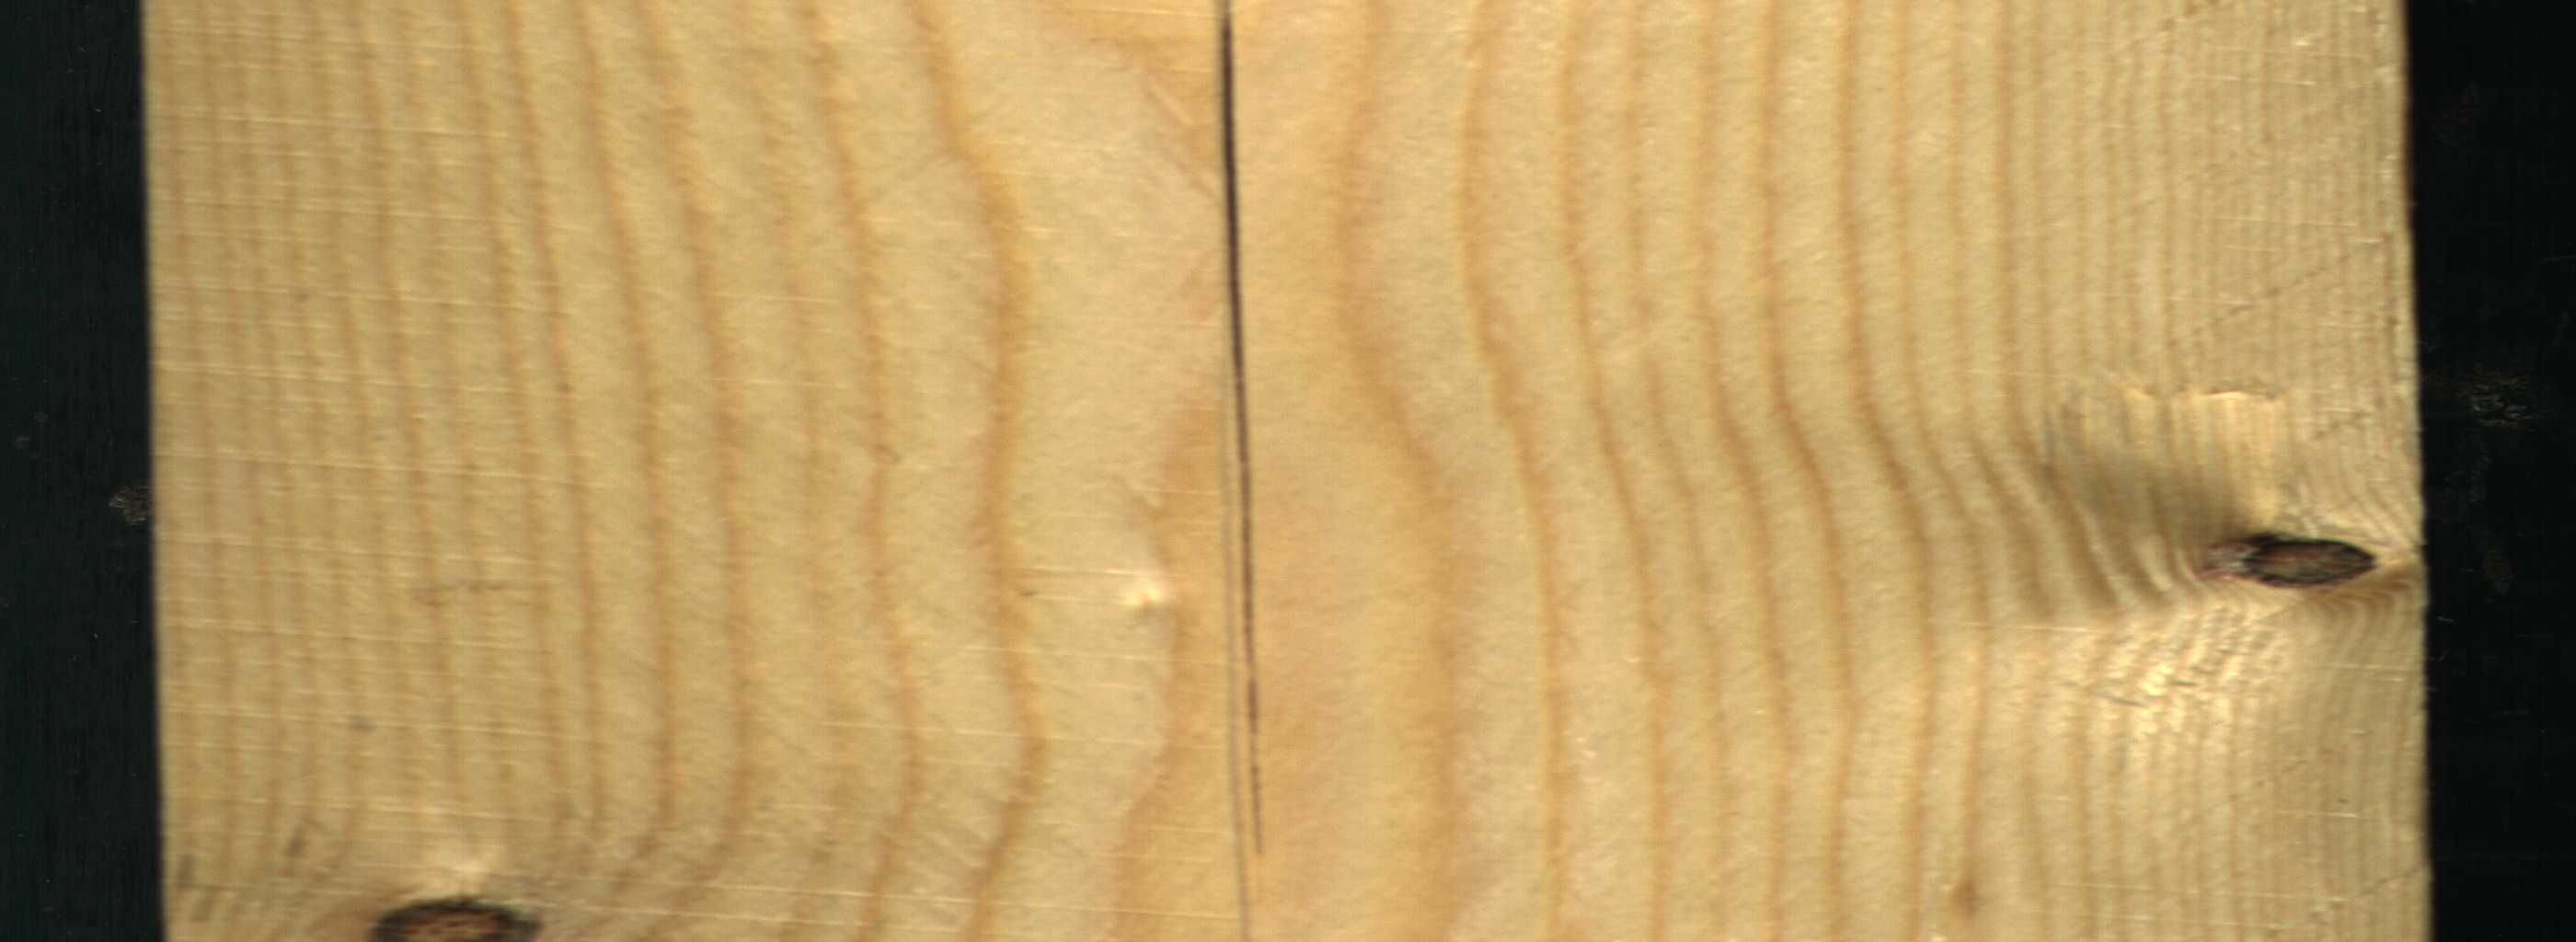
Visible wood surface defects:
Crack
Dead_Knot
Dead_Knot